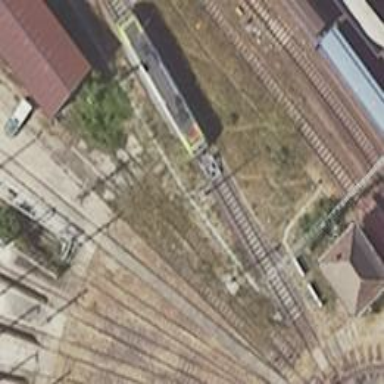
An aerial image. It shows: Unused railway yard.